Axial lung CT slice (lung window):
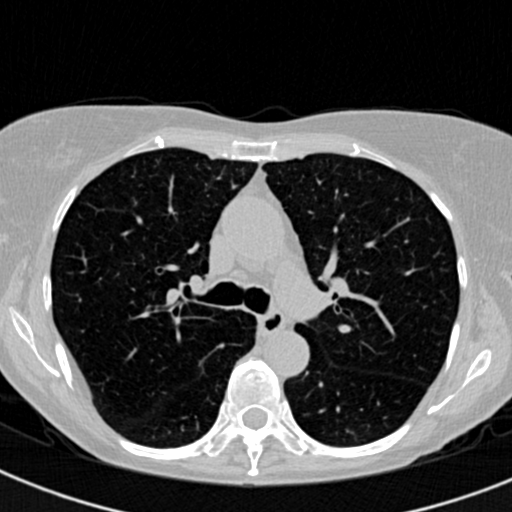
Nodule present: no